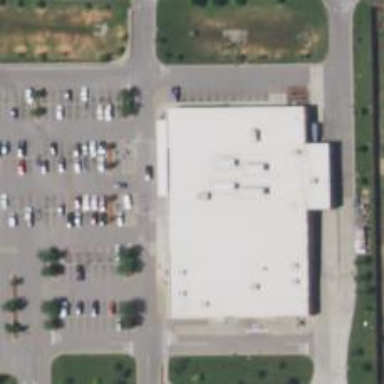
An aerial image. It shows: Supermarket.